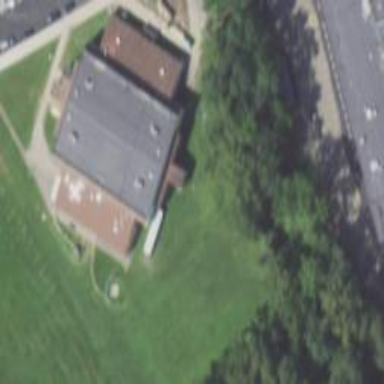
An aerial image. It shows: School building.